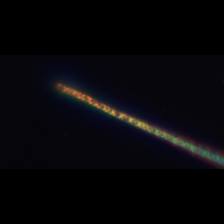
Taxon: Skeletonema
Group: Diatoms